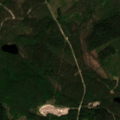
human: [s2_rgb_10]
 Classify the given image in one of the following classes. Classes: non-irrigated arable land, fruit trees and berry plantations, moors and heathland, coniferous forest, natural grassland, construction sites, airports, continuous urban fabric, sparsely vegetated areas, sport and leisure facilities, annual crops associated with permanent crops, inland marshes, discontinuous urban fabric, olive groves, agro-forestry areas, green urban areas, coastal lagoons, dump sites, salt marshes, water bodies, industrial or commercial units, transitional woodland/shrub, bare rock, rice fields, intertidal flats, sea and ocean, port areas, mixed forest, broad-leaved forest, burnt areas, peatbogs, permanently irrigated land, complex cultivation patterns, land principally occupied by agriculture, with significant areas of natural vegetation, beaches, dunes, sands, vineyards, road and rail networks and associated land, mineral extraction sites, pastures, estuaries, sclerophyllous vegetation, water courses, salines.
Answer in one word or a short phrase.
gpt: broad-leaved forest, coniferous forest, mixed forest